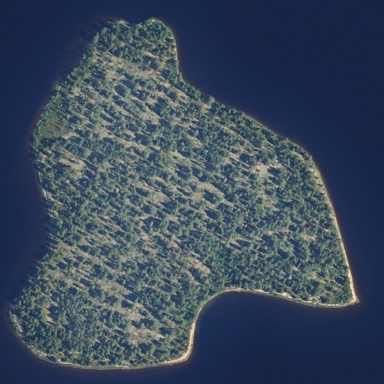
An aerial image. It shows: Image showing island.